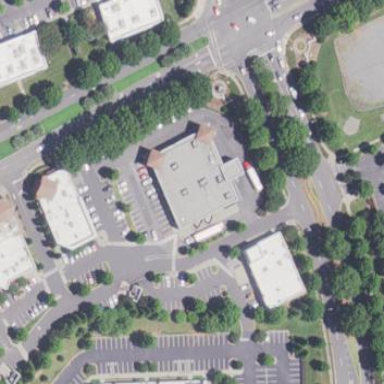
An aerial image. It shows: Building.